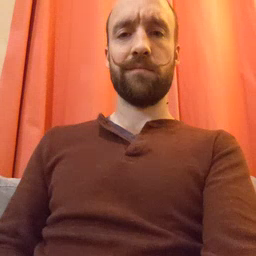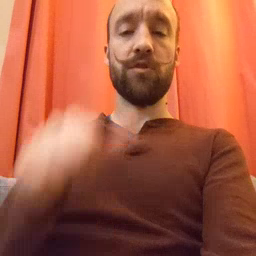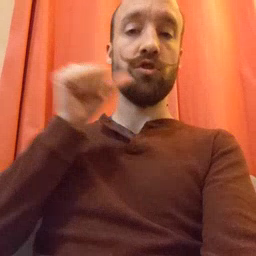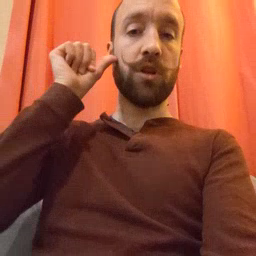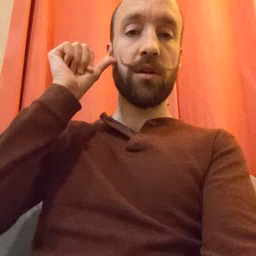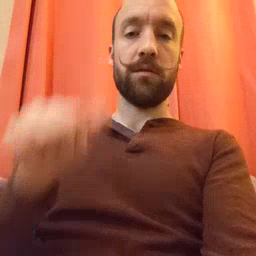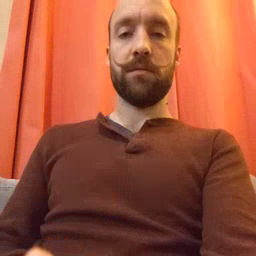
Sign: yesterday